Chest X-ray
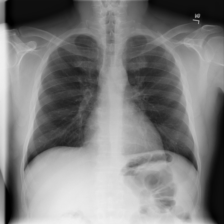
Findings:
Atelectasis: negative
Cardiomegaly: negative
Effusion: negative
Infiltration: negative
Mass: negative
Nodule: negative
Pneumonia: negative
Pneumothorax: negative
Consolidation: negative
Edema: negative
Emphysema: negative
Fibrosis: negative
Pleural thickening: negative
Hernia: negative